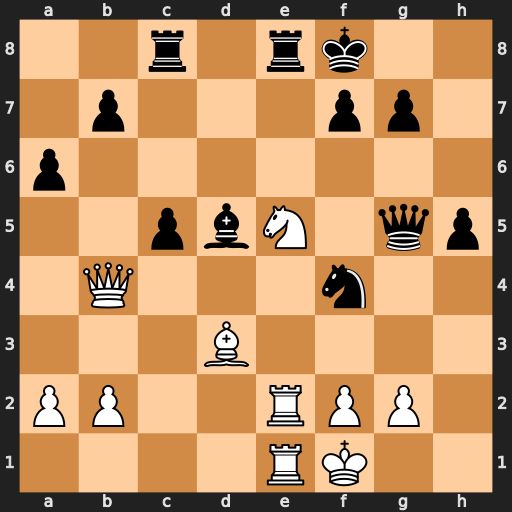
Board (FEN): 2r1rk2/1p3pp1/p7/2pbN1qp/1Q3n2/3B4/PP2RPP1/4RK2
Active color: w
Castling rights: -
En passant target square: -
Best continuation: Nd7+ Kg8 Rxe8+ Rxe8 Rxe8#